Current action and preconditions to check: trajectory_clear

Your task: For each precondition in the list above, predict whether it will hold at this action.

Consider the current scene as observed from the mobile robot's camera, and analyze the predicted future states of all dynamic agents (e.g., people, animals, vehicles, or any moving entities) within the NEXT SECOND.

IMPORTANT: Only answer "very likely" if you are absolutely certain—based on strong, clear evidence—that a dynamic agent will violate the precondition in the predicted future state. Do NOT answer "very likely" for unlikely, ambiguous, or low-probability risks.

Ask yourself for each precondition: Is there a high probability, with clear and convincing evidence, that the predicted future states of any dynamic agent will interfere with the predicted future state of the currently executing action within the NEXT SECOND, causing that precondition to fail?

Assess the risk level based on these predictions. Use "likely" or "very likely" if motions create a clear risk of interference.

Use "neutral" or "improbable" if agents are nearby but their predicted paths are clearly diverging or non-conflicting.

Failure Risk Categories: "very improbable", "improbable", "neutral", "likely", "very likely"

Answer Format: Output ONLY the probability_of_failure value from these categories: "very improbable", "improbable", "neutral", "likely", "very likely"

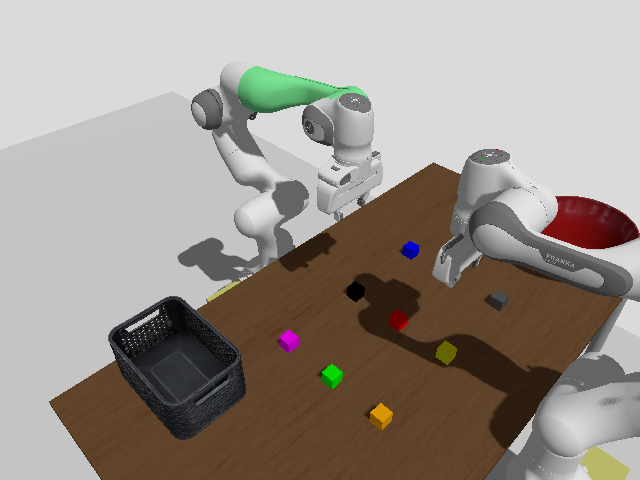

Answer: improbable